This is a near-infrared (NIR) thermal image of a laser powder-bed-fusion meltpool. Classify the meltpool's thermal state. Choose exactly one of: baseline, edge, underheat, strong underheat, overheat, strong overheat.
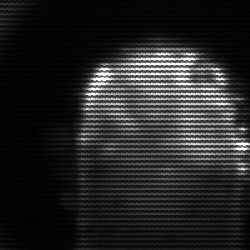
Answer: baseline